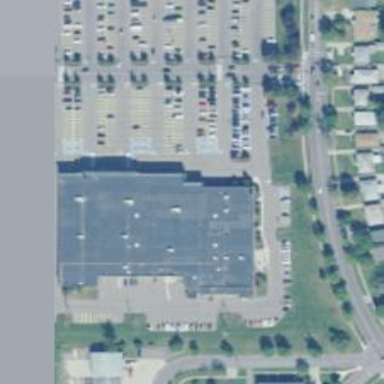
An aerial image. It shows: Retail building housing furniture shop.